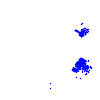
Particle: electron